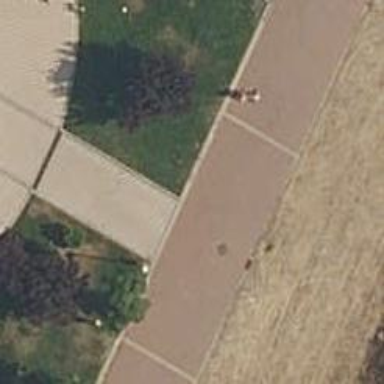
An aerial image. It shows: Footway surfaced with paving stones.